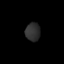
Tissue: lung
Cell type: Myeloid cells
Senescence score: 0.1483
Nuclear area (px): 269
Mean DAPI intensity: 46.279